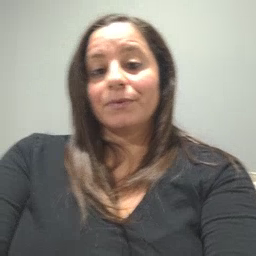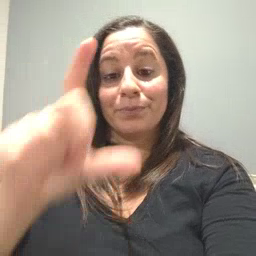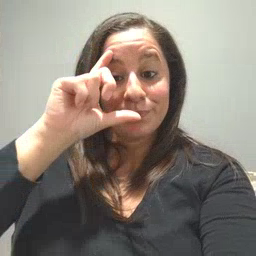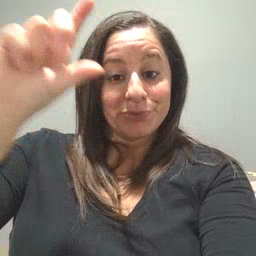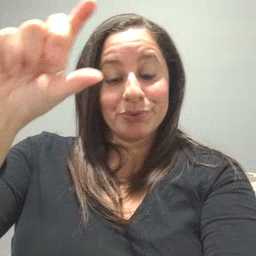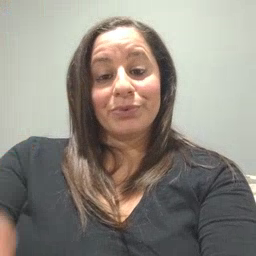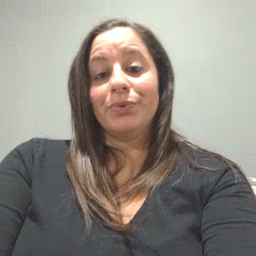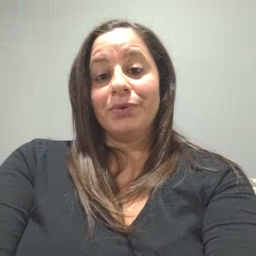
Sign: moon